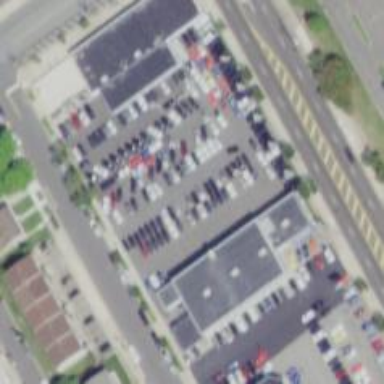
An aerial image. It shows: Building housing car shop.